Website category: phone
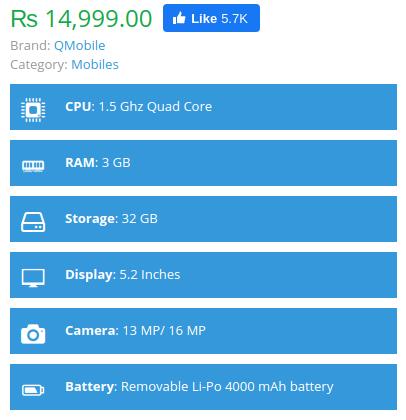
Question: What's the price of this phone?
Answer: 14,999.00

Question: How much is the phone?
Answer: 14,999.00

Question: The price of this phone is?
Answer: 14,999.00

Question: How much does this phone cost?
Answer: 14,999.00

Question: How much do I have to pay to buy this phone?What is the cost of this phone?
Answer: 14,999.00

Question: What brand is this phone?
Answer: QMobile

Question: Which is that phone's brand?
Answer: QMobile

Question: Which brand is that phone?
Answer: QMobile

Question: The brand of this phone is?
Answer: QMobile

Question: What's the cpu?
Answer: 1.5 Ghz Quad Core

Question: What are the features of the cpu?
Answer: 1.5 Ghz Quad Core

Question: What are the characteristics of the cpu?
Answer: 1.5 Ghz Quad Core

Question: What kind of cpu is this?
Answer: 1.5 Ghz Quad Core

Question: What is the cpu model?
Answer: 1.5 Ghz Quad Core

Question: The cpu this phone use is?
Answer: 1.5 Ghz Quad Core

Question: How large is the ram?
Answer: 3 GB

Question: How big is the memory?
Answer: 3 GB

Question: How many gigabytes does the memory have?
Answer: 3 GB

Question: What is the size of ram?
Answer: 3 GB

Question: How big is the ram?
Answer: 3 GB

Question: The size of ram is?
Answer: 3 GB

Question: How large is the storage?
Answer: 32 GB

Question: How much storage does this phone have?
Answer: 32 GB

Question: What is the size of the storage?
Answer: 32 GB

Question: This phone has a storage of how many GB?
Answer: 32 GB

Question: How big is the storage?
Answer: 32 GB

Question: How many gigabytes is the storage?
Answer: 32 GB

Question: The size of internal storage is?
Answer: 32 GB

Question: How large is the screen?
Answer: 5.2 Inches

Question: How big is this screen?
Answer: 5.2 Inches

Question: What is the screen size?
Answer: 5.2 Inches

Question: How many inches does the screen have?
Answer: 5.2 Inches

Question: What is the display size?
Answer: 5.2 Inches

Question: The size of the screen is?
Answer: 5.2 Inches

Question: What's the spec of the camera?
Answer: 13 MP/ 16 MP

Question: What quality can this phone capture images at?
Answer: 13 MP/ 16 MP

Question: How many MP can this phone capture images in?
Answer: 13 MP/ 16 MP

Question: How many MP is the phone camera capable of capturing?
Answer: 13 MP/ 16 MP

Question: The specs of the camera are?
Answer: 13 MP/ 16 MP

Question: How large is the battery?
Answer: Removable Li-Po 4000 mAh battery

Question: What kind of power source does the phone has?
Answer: Removable Li-Po 4000 mAh battery

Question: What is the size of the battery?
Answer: Removable Li-Po 4000 mAh battery

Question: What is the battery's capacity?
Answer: Removable Li-Po 4000 mAh battery

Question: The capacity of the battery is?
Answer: Removable Li-Po 4000 mAh battery